Question: I am making a simple jobs site to test my skills in web development and in IE when i dynamically change the content o the page the bottom box shadow leaves some copies of it...
This is after i dynamically change the content:

Can anyone tell me why this happens. Is it a normal behavior for IE?
Here is some HTML code:
'''
<div id="categories-menu" class="">
<ul id="categories">
<li class="category">
<a href="/jobs/front/jobs_by_cat/">All jobs</a>
</li>
<li class="category">
<a href="/jobs/front/jobs_by_cat/31">Agriculture</a>
<a href="" class="pluss">+</a>
<ul style="display: none;" id="subcategories">
<li class="subcategory"><a href="/jobs/front/jobs_by_cat/32">Agriculture, Forestry and Fishing</a></li>
<li class="subcategory"><a href="/jobs/front/jobs_by_cat/33">Landscape Architect</a></li>
</ul>
</li>
<li class="category">
<a href="/jobs/front/jobs_by_cat/34">Education</a>
<a href="" class="pluss">+</a>
<ul style="display: none;" id="subcategories">
<li class="subcategory"><a href="/jobs/front/jobs_by_cat/35">College/University</a></li>
<li class="subcategory"><a href="/jobs/front/jobs_by_cat/36">Independent Learning</a></li>
<li class="subcategory"><a href="/jobs/front/jobs_by_cat/37">Libraries</a></li>
<li class="subcategory"><a href="/jobs/front/jobs_by_cat/38">Preschool</a></li>
</ul>
</li>
<li class="category">
<a href="/jobs/front/jobs_by_cat/39">Government</a>
<a href="" class="pluss">+</a>
<ul style="display: none;" id="subcategories">
<li class="subcategory"><a href="/jobs/front/jobs_by_cat/40">City</a></li>
<li class="subcategory"><a href="/jobs/front/jobs_by_cat/41">County</a></li>
<li class="subcategory"><a href="/jobs/front/jobs_by_cat/42">Federal</a></li>
<li class="subcategory"><a href="/jobs/front/jobs_by_cat/43">University of Wisconsin System</a></li>
</ul>
</li>
<li class="category">
<a href="/jobs/front/jobs_by_cat/44">Information Technology</a>
<a href="" class="pluss">+</a>
<ul style="display: none;" id="subcategories">
<li class="subcategory"><a href="/jobs/front/jobs_by_cat/45">Computer - Hardware</a></li>
<li class="subcategory"><a href="/jobs/front/jobs_by_cat/46">Computer - Software</a></li>
<li class="subcategory"><a href="/jobs/front/jobs_by_cat/47">Computer Service and Call Center</a></li>
</ul>
</li>
<li class="category">
<a href="/jobs/front/jobs_by_cat/48">Labor</a>
<ul style="display: none;" id="subcategories">
</ul>
</li>
</ul>
</div>
'''
And the css code:
'''
#categories-menu {
clear: left;
float: left;
margin-top: 20px;
width: 25%;
background-color: rgba(0, 153, 204, 0.1);
border: 1px dashed;
box-shadow: 0 0 10px rgba(50, 50, 50, 0.78);
padding: 0 20px;
}
'''
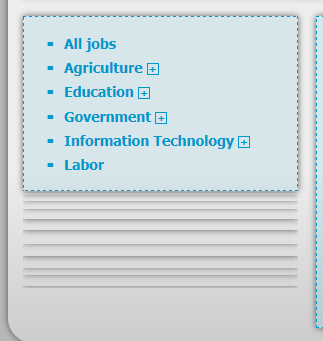
Answer: So i desperately searched the web for a solution. And looks like the box-shadou artefacts are a knoun issue in IE10. It wa easly fixable in IE9 with an 'overflow: hidden' on the shaddowed elemen. But in IE10 it can't be fixed anymore.
A workaround would be to remove the shadow before the animation and add it back after the animation is completed.